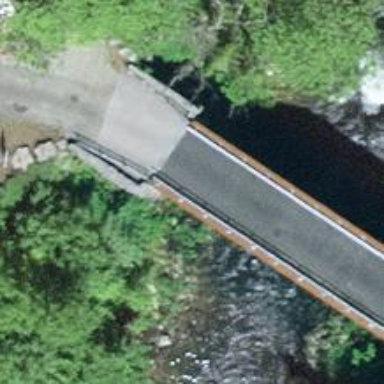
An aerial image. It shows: Unclassified road with bridge.